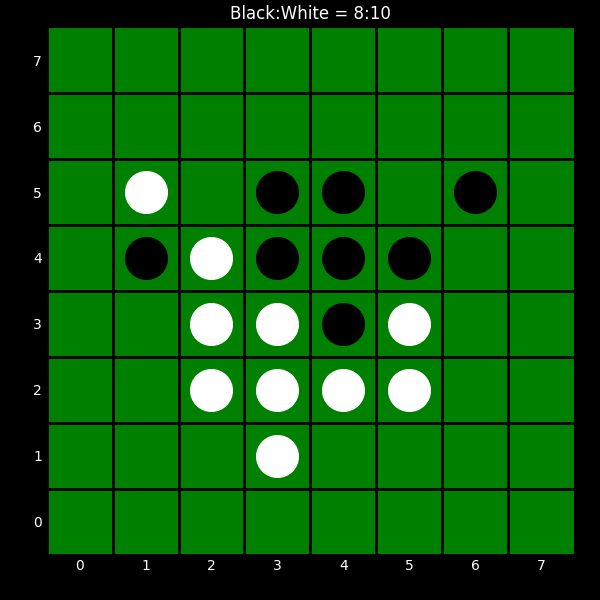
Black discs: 8
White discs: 10